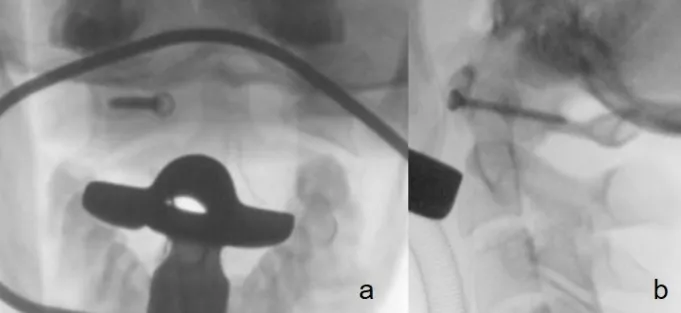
Ap/lateral fluoroscopy with the placed screw.
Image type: radiology (x_ray)